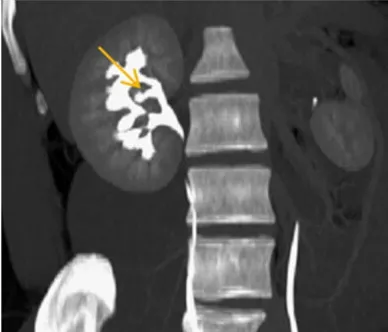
Pyelographic phase coronary MIP.
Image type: radiology (ct)